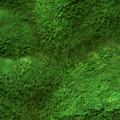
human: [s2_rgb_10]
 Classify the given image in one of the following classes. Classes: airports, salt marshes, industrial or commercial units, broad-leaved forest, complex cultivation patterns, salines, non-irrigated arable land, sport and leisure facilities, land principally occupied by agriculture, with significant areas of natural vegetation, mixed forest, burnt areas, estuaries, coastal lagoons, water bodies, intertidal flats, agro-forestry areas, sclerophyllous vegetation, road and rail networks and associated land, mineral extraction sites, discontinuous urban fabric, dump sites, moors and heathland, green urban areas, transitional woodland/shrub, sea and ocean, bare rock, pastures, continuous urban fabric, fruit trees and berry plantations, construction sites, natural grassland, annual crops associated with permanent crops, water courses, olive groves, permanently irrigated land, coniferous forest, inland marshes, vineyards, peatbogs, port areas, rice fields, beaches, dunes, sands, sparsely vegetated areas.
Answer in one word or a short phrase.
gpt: broad-leaved forest